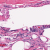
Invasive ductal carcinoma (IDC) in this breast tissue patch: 0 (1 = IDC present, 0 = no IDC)